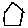
Label: house